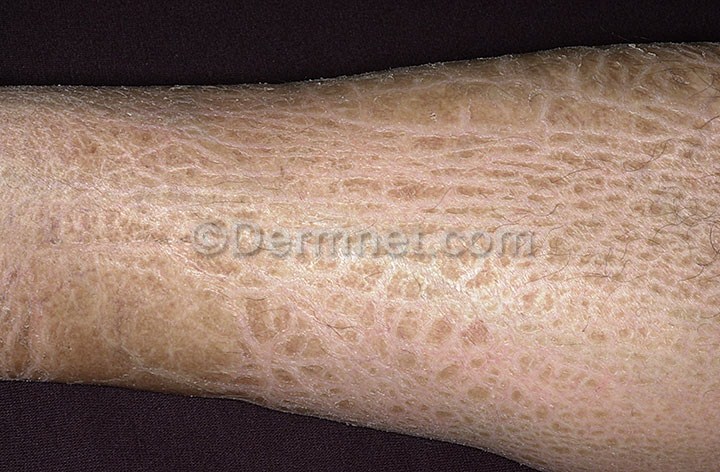
Disease: Atopic Dermatitis Photos